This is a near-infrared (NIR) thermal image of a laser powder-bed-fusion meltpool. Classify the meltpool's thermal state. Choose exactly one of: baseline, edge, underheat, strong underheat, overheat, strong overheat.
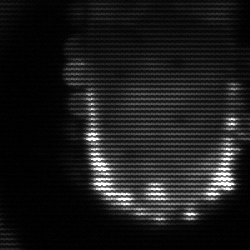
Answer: baseline